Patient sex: F
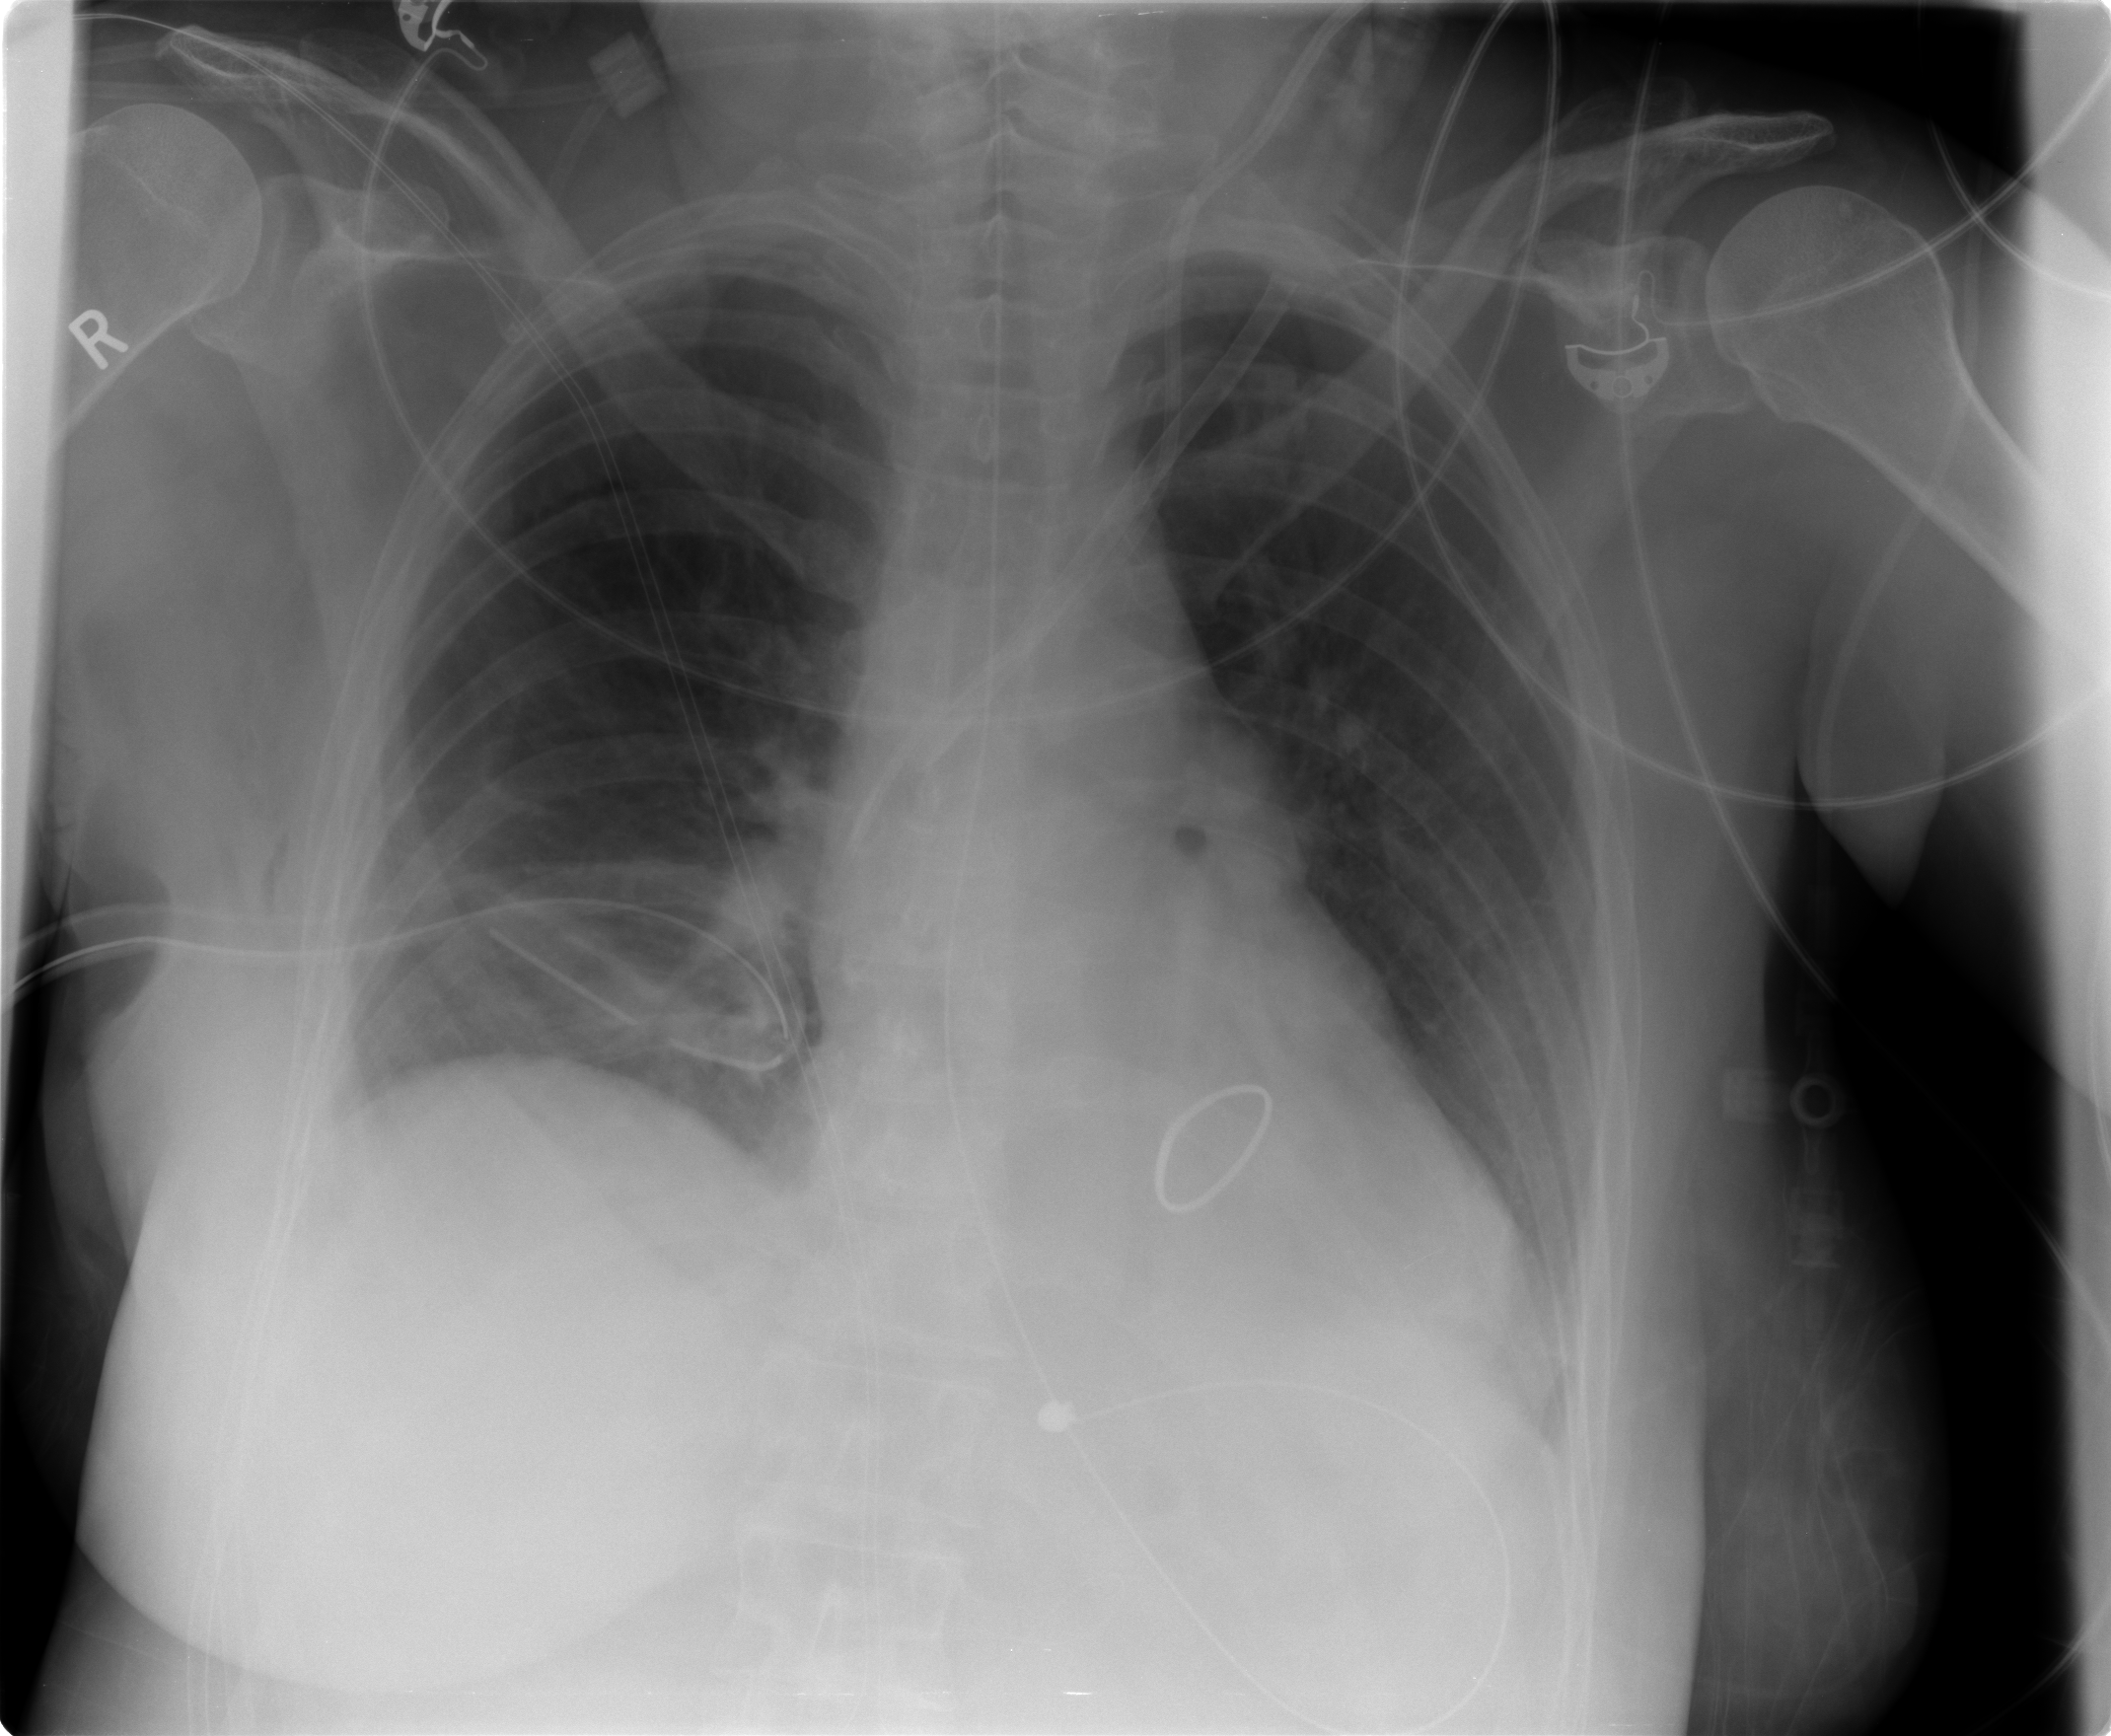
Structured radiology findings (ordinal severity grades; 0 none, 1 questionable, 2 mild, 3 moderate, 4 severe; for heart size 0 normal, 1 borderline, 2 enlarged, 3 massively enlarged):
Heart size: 0
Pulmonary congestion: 0
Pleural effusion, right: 0
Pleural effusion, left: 1
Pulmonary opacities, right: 1
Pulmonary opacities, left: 0
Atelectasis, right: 2
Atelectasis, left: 1